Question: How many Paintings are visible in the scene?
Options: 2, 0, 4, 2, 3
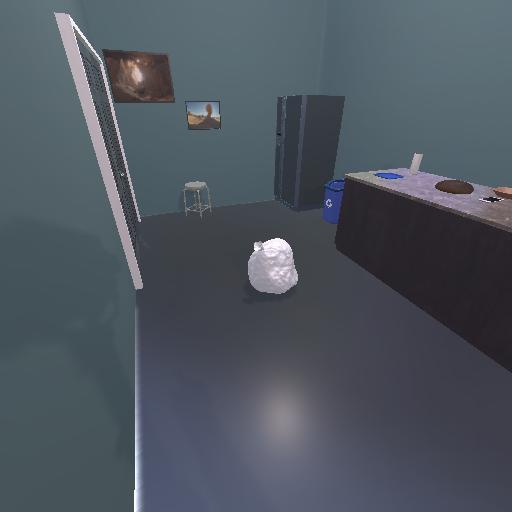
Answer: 2